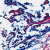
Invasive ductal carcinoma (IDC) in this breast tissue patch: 0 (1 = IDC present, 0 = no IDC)